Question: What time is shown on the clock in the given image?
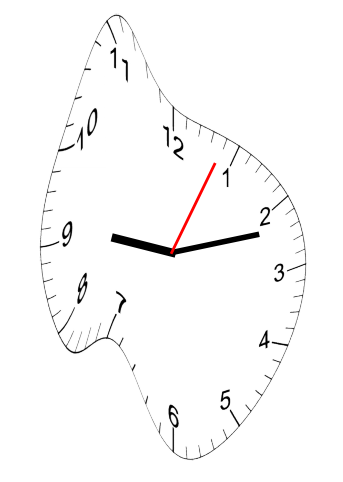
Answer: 09:12:04